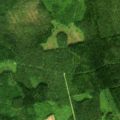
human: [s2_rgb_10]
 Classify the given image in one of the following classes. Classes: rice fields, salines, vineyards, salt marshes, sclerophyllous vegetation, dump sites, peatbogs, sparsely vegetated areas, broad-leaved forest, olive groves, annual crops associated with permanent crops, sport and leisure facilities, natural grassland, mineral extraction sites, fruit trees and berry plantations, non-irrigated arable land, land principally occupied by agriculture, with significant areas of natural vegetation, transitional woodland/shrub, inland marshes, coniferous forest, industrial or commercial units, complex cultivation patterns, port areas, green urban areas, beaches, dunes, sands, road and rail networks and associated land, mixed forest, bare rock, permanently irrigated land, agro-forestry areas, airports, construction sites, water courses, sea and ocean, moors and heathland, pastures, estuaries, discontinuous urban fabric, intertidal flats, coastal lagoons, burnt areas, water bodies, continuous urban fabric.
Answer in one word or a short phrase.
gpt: non-irrigated arable land, coniferous forest, mixed forest, transitional woodland/shrub